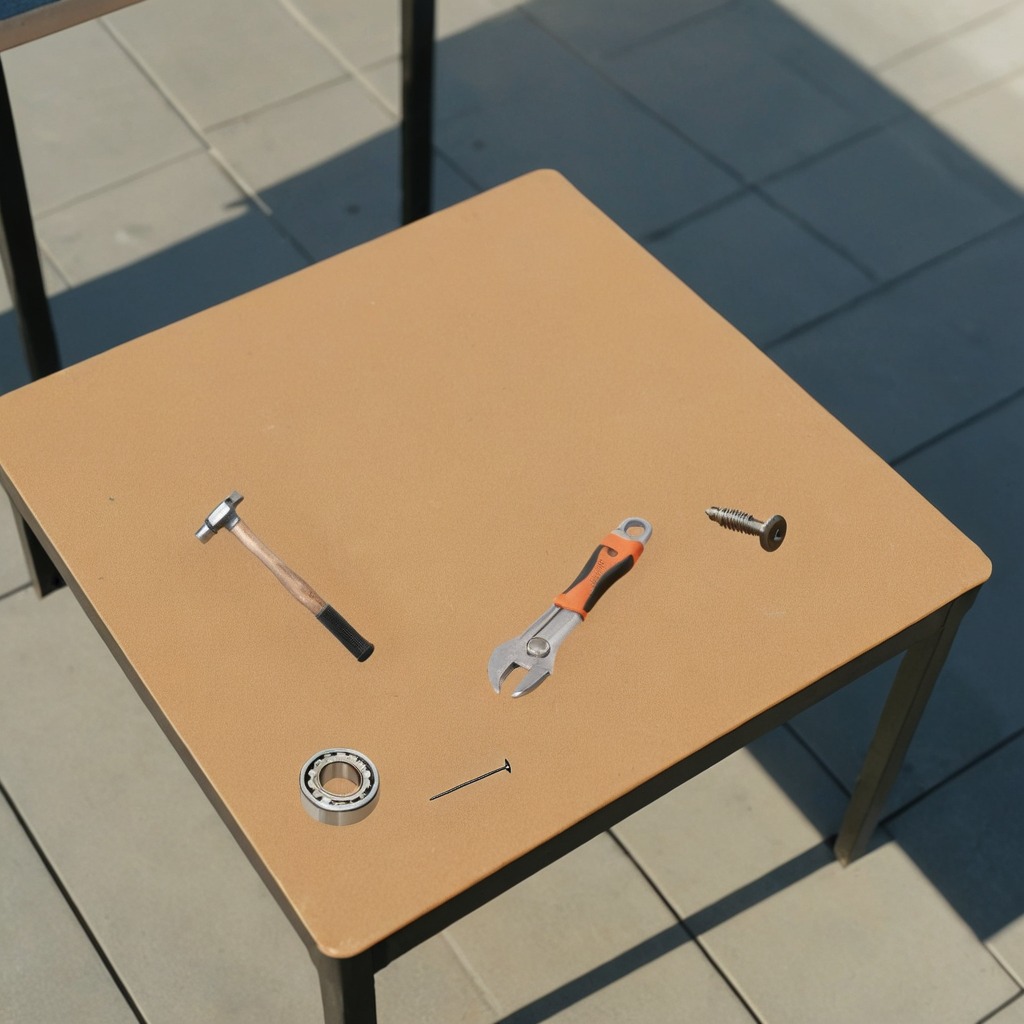
A metal ball bearing, a hammer, an iron nail, a metal machine screw, and a wrench are lying on the clean utility table in a temporary outdoor tool station.